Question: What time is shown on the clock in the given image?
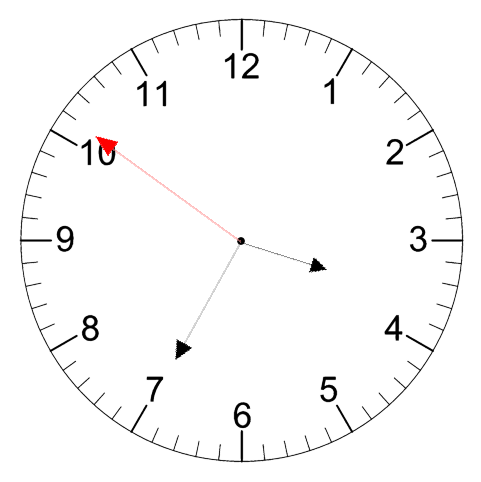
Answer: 03:34:51